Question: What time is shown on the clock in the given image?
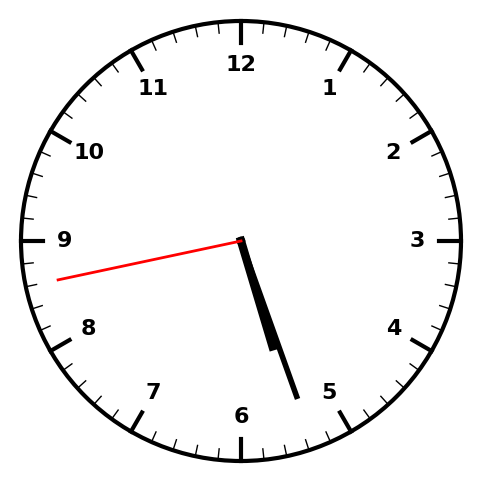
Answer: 05:26:43